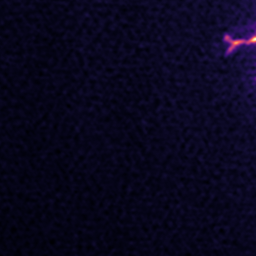
Label: Super-resolution ER image